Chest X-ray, PA view. Patient: 60 years old, sex M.
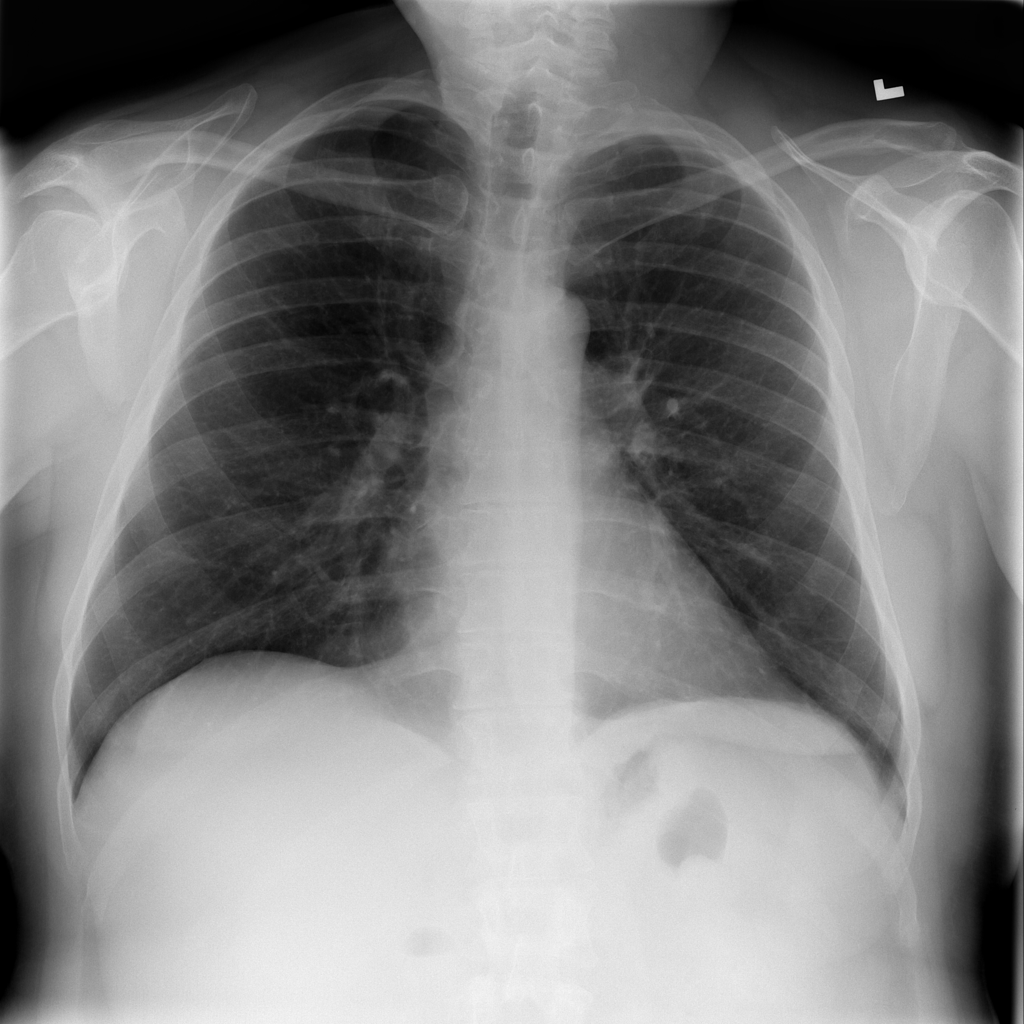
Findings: No Finding